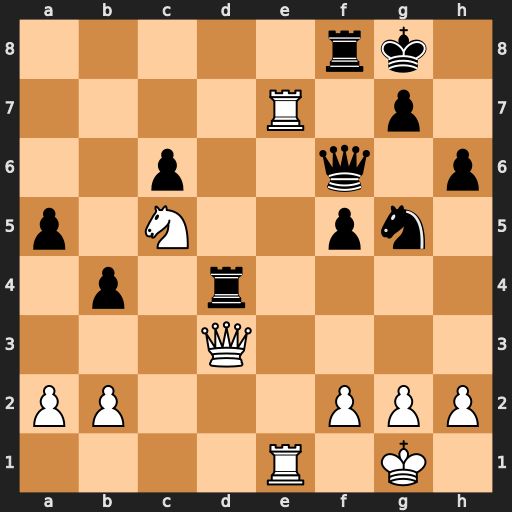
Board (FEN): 5rk1/4R1p1/2p2q1p/p1N2pn1/1p1r4/3Q4/PP3PPP/4R1K1
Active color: w
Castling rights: -
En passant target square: -
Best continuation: Qb3+ Rd5 Nd7 Qd6 Nxf8